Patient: sex F, age 51
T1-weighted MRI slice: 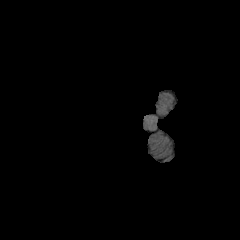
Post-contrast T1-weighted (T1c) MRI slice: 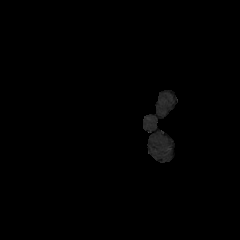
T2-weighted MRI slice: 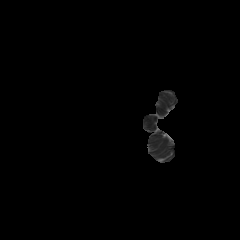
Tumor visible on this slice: no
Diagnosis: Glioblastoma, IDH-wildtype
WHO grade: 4